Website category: auto
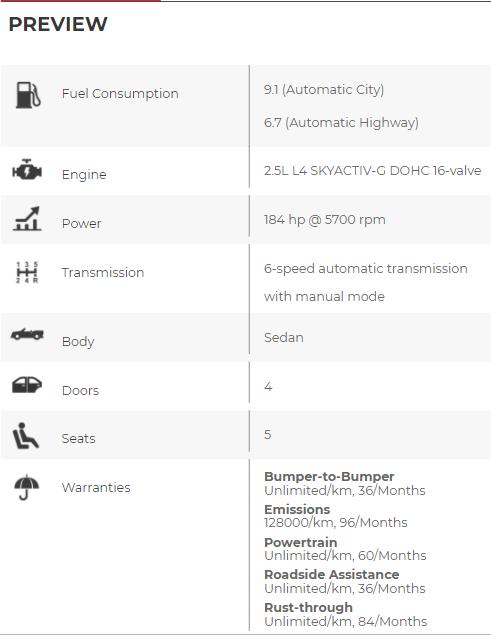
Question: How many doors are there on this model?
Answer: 4

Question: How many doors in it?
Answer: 4

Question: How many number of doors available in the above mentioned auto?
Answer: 4

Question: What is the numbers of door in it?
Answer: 4

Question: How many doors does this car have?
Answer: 4

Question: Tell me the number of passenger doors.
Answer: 4

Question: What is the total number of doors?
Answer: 4

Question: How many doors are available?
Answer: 4

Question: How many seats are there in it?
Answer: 5

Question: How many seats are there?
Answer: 5

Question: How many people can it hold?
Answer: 5

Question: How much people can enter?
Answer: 5

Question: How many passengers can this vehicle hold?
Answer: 5

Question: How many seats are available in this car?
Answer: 5

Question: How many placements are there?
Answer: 5

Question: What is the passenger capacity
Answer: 5

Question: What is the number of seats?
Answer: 5

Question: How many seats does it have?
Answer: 5

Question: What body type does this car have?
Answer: Sedan

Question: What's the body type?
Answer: Sedan

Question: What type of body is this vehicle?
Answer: Sedan

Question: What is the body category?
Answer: Sedan

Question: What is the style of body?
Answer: Sedan

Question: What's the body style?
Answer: Sedan

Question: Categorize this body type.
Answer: Sedan

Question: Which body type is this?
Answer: Sedan

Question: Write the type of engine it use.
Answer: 2.5L L4 SKYACTIV-G DOHC 16-valve

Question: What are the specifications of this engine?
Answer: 2.5L L4 SKYACTIV-G DOHC 16-valve

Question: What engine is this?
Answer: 2.5L L4 SKYACTIV-G DOHC 16-valve

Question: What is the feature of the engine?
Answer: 2.5L L4 SKYACTIV-G DOHC 16-valve

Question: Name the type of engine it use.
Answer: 2.5L L4 SKYACTIV-G DOHC 16-valve

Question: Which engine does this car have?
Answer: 2.5L L4 SKYACTIV-G DOHC 16-valve

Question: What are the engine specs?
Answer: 2.5L L4 SKYACTIV-G DOHC 16-valve

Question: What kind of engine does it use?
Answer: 2.5L L4 SKYACTIV-G DOHC 16-valve

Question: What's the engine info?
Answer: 2.5L L4 SKYACTIV-G DOHC 16-valve

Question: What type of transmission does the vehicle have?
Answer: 6-speed automatic transmission with manual mode

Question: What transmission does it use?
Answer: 6-speed automatic transmission with manual mode

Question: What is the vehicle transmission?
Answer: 6-speed automatic transmission with manual mode

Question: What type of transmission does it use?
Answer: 6-speed automatic transmission with manual mode

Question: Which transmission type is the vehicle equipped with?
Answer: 6-speed automatic transmission with manual mode

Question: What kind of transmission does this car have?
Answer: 6-speed automatic transmission with manual mode

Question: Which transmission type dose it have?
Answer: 6-speed automatic transmission with manual mode

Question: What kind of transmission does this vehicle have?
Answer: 6-speed automatic transmission with manual mode

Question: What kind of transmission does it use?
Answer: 6-speed automatic transmission with manual mode

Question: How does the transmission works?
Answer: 6-speed automatic transmission with manual mode

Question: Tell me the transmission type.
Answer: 6-speed automatic transmission with manual mode

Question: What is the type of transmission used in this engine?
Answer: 6-speed automatic transmission with manual mode

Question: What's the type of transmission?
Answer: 6-speed automatic transmission with manual mode

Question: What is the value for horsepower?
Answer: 184 hp @ 5700 rpm

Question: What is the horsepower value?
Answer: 184 hp @ 5700 rpm

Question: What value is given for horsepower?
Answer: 184 hp @ 5700 rpm

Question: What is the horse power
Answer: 184 hp @ 5700 rpm

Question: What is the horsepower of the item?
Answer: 184 hp @ 5700 rpm

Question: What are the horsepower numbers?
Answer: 184 hp @ 5700 rpm

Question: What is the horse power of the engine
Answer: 184 hp @ 5700 rpm

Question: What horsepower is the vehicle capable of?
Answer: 184 hp @ 5700 rpm

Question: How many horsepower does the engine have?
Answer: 184 hp @ 5700 rpm

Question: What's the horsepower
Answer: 184 hp @ 5700 rpm

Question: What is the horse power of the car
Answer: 184 hp @ 5700 rpm

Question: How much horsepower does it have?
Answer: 184 hp @ 5700 rpm

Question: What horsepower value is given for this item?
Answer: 184 hp @ 5700 rpm

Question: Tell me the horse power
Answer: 184 hp @ 5700 rpm

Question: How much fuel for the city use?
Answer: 9.1 (Automatic City)

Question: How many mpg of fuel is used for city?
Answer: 9.1 (Automatic City)